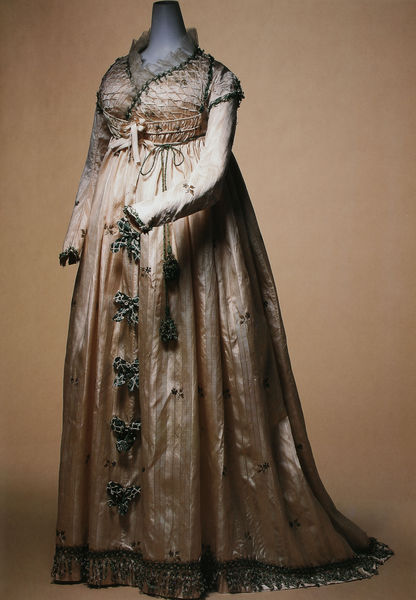
Titel: Kleid (Hemdkleid)
Standort: Kyoto (Japan)
Institution: Kyoto Costume Institute
Schlagwörter: schatten, weiß, grün, abend, ausschnitt, blumen, braun, brust, frau, grau, hell, kleid, licht, pastell, schmuck, schwarz, blüten, gürtel, rose, beige, mode, schleife, arm, band, falten, kragen, silber, spitze, ärmel, figur, fransen, gewand, kostüm, mantel, schnüre, stickerei, stoff, saum, spitzen, schleifen, borte, rosa, seide, zart, schleppe, taille, japan, bordüre, büste, glanz, verzierung, streifen, robe, glänzend, kordel, bronze, rüsche, rüschen, schwanger, abendkleid, satin, foto, fotografie, schimmer, brokat, puppe, photo, ausstellung, bommel, stickereien, gerafft, empire, gülden, borde, netz, taft, silbersaum, v ausschnitt, franse, schnürung, tasseln, maschen, schur, schwangerschaft, schaufensterpuppe, kyoto, silberfaden, textilie, teille, festkleid, mannequin, frauenkleid, hohe taille, akzent, silberbesatz, silberspitze, tokyo7